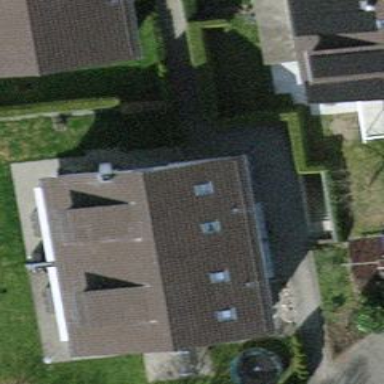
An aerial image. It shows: Semi-detached house with gabled roof.